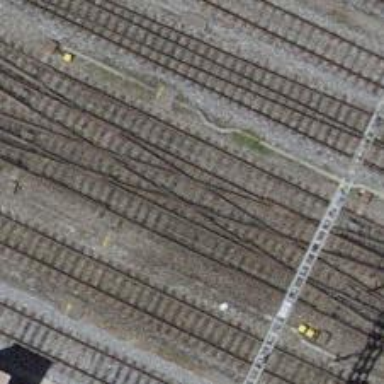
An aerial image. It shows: Railway crossing.